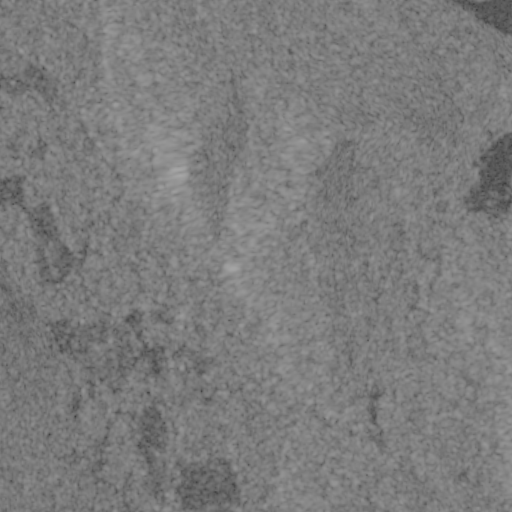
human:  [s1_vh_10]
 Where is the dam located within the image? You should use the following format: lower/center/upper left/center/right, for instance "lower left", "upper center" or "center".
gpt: The dam is located in the lower right of the image.
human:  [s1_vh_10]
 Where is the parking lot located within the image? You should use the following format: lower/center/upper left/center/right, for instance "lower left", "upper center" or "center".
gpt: The parking lot is located in the upper left of the image.
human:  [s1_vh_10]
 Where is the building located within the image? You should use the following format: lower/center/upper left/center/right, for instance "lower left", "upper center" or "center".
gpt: The building is located in the upper left of the image.
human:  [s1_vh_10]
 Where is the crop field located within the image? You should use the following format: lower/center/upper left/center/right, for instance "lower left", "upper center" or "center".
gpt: There is no crop field in the image.

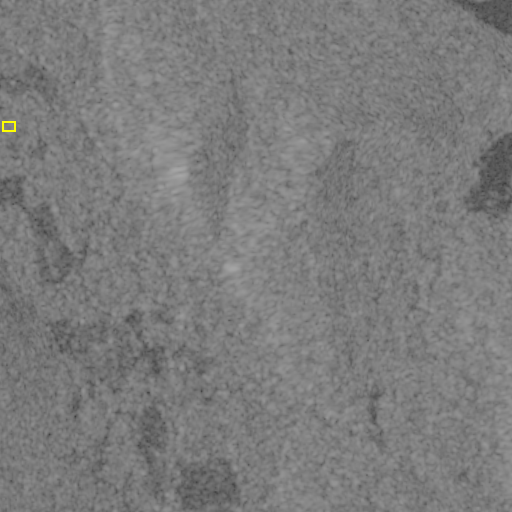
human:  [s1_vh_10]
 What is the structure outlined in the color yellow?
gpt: The structure outlined in yellow is a parking lot.
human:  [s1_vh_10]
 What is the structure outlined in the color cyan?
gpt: There is no cyan outline.